Field crop: tomato
Growth stage: 2
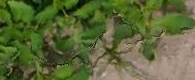
Species: tomato